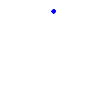
Particle: proton